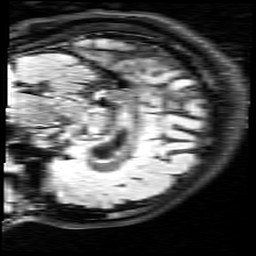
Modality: FLAIR
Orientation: sagittal
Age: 18
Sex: female
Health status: healthy
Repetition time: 12 s
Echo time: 0.095 s